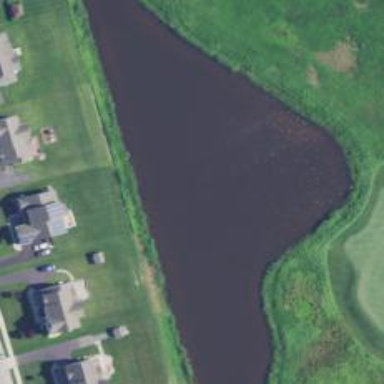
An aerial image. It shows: Scenic view of water hazard on golf course. The natural water feature adds beauty to the landscape.